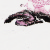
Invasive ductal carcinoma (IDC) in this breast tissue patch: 0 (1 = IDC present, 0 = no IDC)